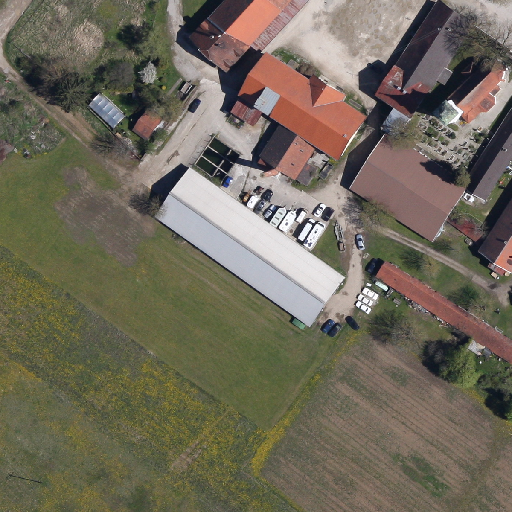
Referring expression: building along the road